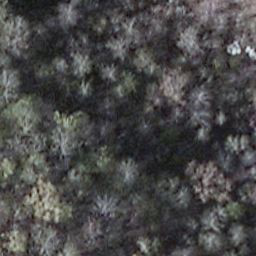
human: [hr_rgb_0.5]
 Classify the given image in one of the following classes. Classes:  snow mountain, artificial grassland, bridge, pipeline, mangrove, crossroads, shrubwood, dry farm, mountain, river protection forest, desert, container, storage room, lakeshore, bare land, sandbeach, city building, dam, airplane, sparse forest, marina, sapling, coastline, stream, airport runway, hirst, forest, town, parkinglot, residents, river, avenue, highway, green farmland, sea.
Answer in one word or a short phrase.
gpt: shrubwood